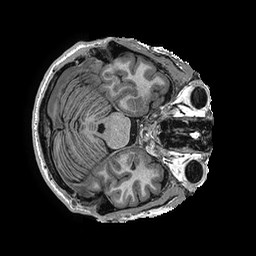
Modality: T1w
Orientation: axial
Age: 32
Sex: male
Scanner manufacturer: ge
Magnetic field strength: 3 T
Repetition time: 0.006952 s
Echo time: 0.00292 s